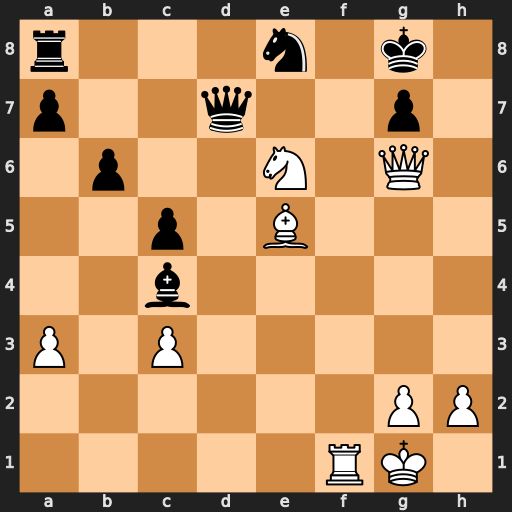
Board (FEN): r3n1k1/p2q2p1/1p2N1Q1/2p1B3/2b5/P1P5/6PP/5RK1
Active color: w
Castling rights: -
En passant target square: -
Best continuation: Rf8#